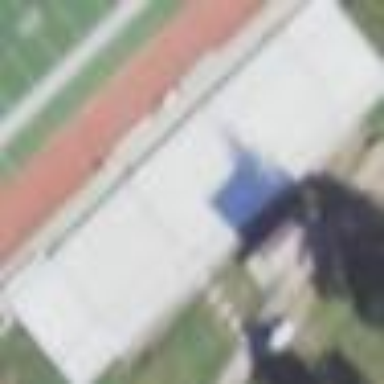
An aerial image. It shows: Bleachers on leisure land.